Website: home-depot
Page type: customer-info-address
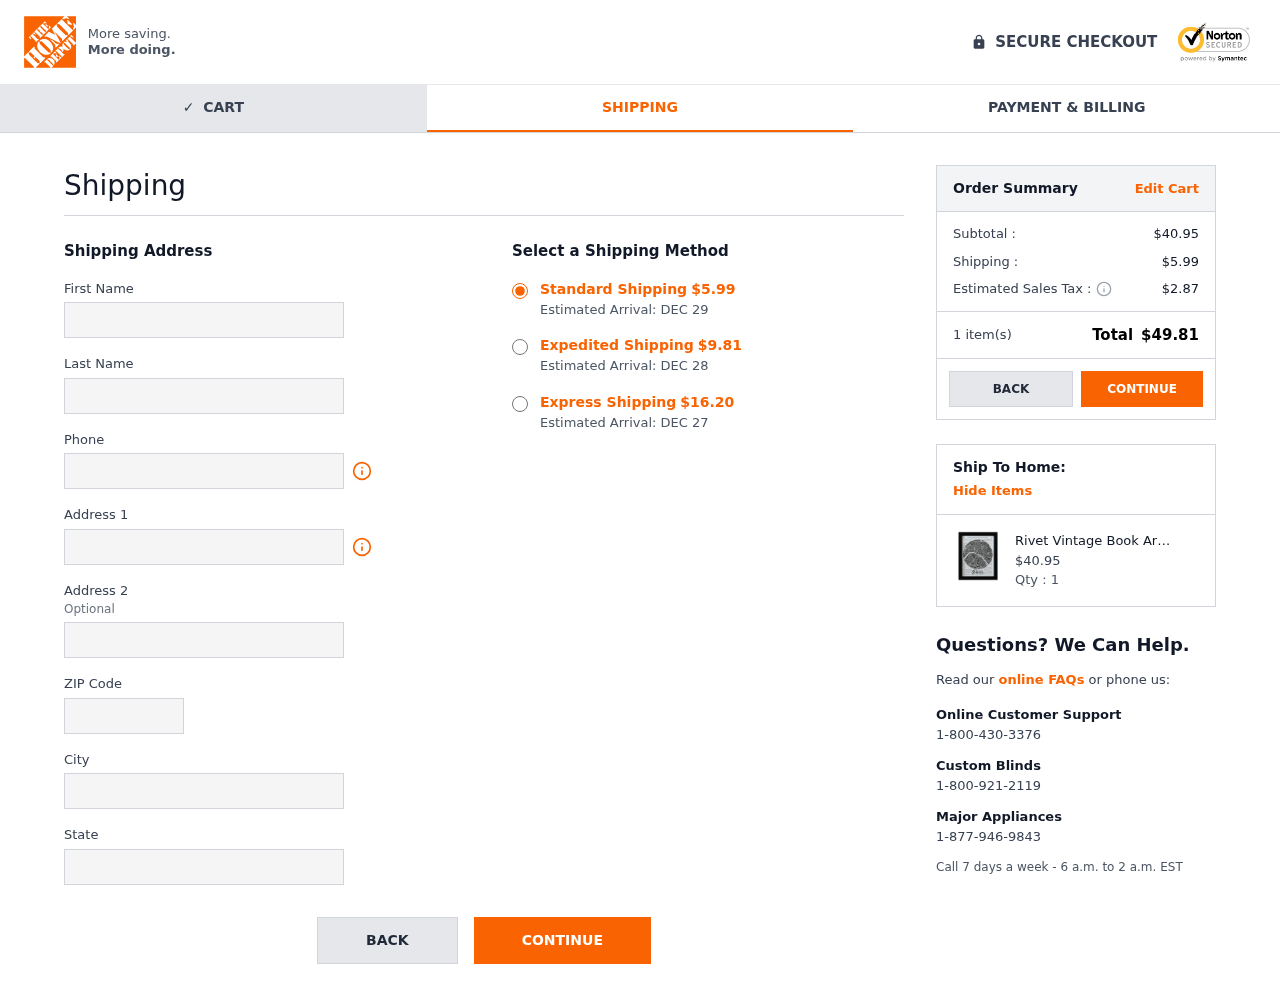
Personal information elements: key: PII_CITY
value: South Gabrielle
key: PII_FIRSTNAME
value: Phillip
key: PII_LASTNAME
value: Ross
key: PII_PHONE
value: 5423118710
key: PII_POSTCODE
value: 92674
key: PII_STATE
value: Rhode Island
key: PII_STREET
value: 456 Roy Fields Apt. 203
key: PII_STREET2
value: Suite 249
Product elements: key: PRODUCT1_NAME
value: Rivet Vintage Book Art Paris 11 x 14, Black Frame-P
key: PRODUCT1_PRICE
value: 40.95
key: PRODUCT1_QUANTITY
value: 1
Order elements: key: ORDER_SHIPPING_COST
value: $5.99
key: ORDER_DELIVERY_DATE
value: Estimated Arrival: DEC 29
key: ORDER_SHIPPING_COST_EXPEDITED
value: $9.81
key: ORDER_DELIVERY_DATE_EXPEDITED
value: Estimated Arrival: DEC 28
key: ORDER_SHIPPING_COST_EXPRESS
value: $16.20
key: ORDER_DELIVERY_DATE_EXPRESS
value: Estimated Arrival: DEC 27
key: ORDER_SUBTOTAL
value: $40.95
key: ORDER_TAX
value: $2.87
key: ORDER_NUM_ITEMS
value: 1 item(s)
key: ORDER_TOTAL
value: $49.81